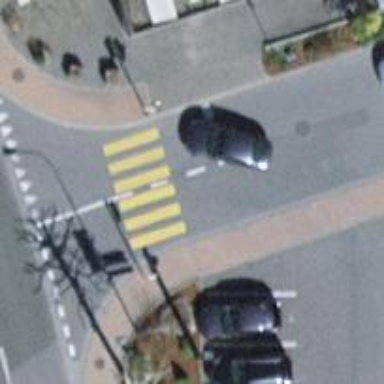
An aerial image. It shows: Road with traffic signals.